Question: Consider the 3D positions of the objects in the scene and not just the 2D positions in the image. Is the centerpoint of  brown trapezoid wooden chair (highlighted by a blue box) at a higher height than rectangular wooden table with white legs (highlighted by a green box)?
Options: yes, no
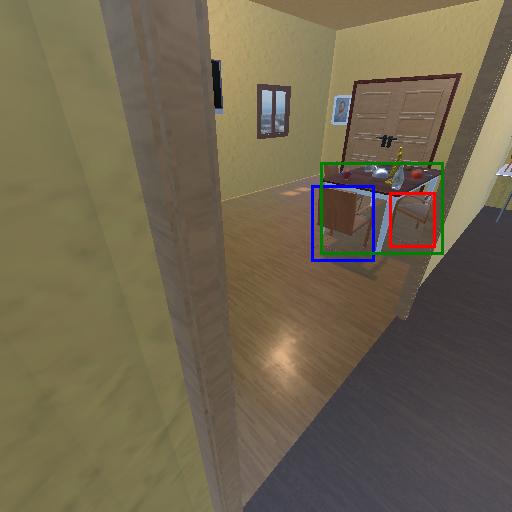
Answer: yes